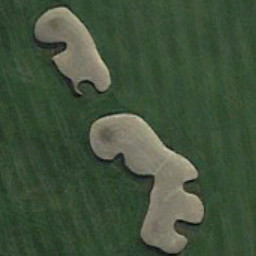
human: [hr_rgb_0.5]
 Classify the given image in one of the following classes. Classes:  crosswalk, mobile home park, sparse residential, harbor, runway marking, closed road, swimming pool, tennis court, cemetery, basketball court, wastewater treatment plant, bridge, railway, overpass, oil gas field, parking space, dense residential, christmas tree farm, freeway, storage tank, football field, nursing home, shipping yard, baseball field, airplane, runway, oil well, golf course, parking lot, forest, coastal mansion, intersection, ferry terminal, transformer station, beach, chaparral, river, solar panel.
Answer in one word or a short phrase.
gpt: golf course